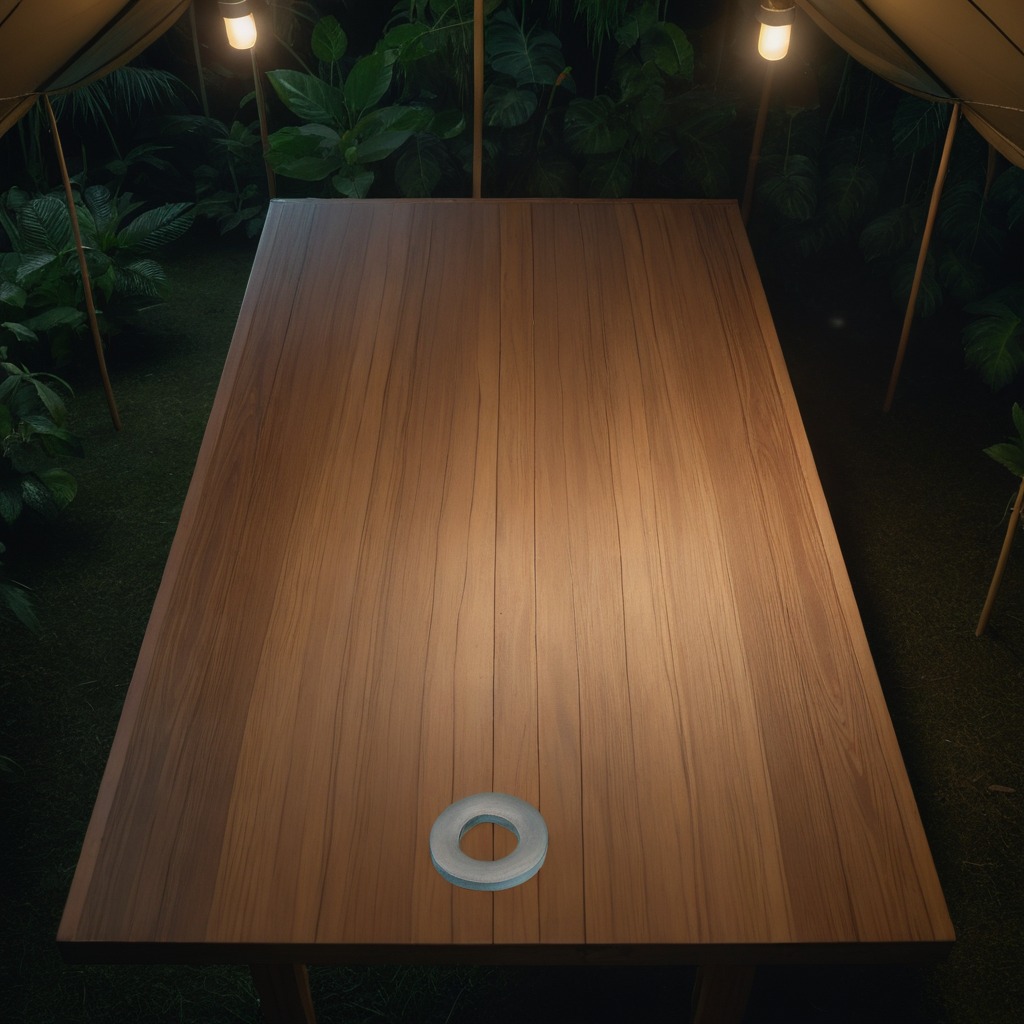
A flat metal washer is lying on the wooden table inside a jungle field workshop tent at night.